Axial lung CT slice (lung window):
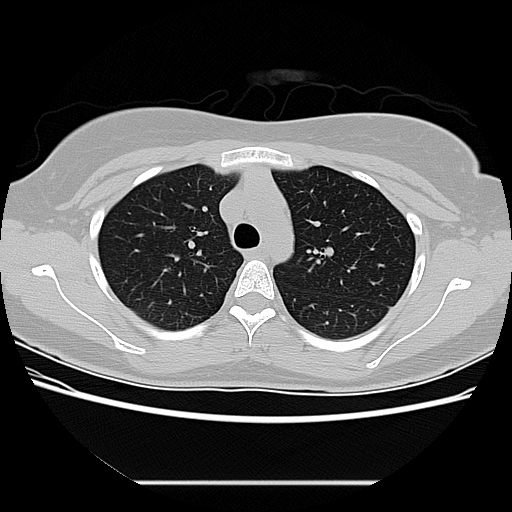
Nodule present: no